Question: I would like to show a simple 'geom_point', 'geom_smooth', and 'geom_abline' with helpful legends. Unfortunately, the simple combination of 'geom_point' and 'geom_smooth' places a horizontal line across the point legend, adding 'geom_abline' places a diagonal slash across all legends.
How can I create a simple visual where legend boxes include only a "point", a "line", and a "dashed line"?
Thanks
Examples:
Geom_point and geom_smooth
'''
mtcars %>%
ggplot() +
geom_point(aes(x = carb, y = mpg, color = "Points")) +
geom_smooth(aes(x = carb, y = mpg, color = "Trendline")) +
theme(legend.position="bottom") +
labs(x = "carb",
y = "mpg",
color = "LEGEND")
'''
Geom_point, geom_smooth, and geom_abline
'''
mtcars %>%
ggplot() +
geom_point(aes(x = carb, y = mpg, color = "Points")) +
geom_smooth(aes(x = carb, y = mpg, color = "Trendline")) +
geom_abline(aes(slope = 1, intercept = 10, color = "ZCustom"), linetype = "dashed") +
theme(legend.position="bottom") +
labs(x = "carb",
y = "mpg",
color = "LEGEND")
'''
Fixed geom_point legend, but slashes remain on other legends
'''
mtcars %>%
ggplot() +
geom_point(aes(x = carb, y = mpg, color = "Points")) +
geom_smooth(aes(x = carb, y = mpg, color = "Trendline")) +
geom_abline(aes(slope = 1, intercept = 10, color = "ZCustom"), linetype = "dashed") +
scale_color_manual(values = c("red", "blue", "black"),
label = c("Points", "Trendline", "Custom"),
guide = guide_legend(override.aes = list(
linetype = c("blank", "solid", "dashed"),
shape = c(16, NA, NA)))) +
theme(legend.position="bottom") +
labs(x = "carb",
y = "mpg",
color = "LEGEND")
'''

I have looked at these questions but did not understand how to apply to my situation:
- <URL>
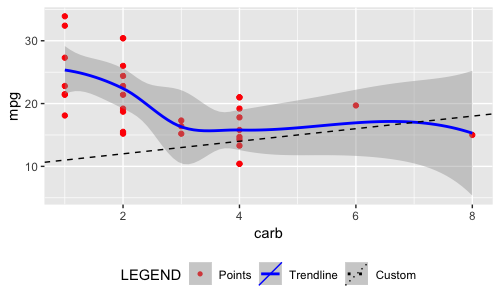
Answer: To me, the easiest way to get around this is to simply not list everything as 'color'. You can use 'size', 'shape', 'alpha', etc. to break up the legend.
'''
mtcars %>%
ggplot() +
geom_point(aes(x = carb, y = mpg, shape = "")) +
geom_smooth(aes(x = carb, y = mpg, alpha = "")) +
geom_abline(aes(slope = 1, intercept = 10, color = ""), linetype = "dashed") +
theme(legend.position="bottom") +
labs(x = "carb",
y = "mpg",
shape = "Points",
alpha = "Trendline",
color = "ZCustom")
'''